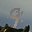
Label: 9